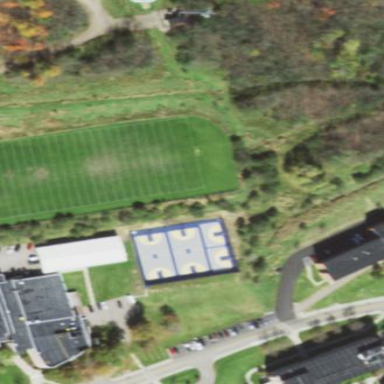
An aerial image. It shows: Pitch for American football.